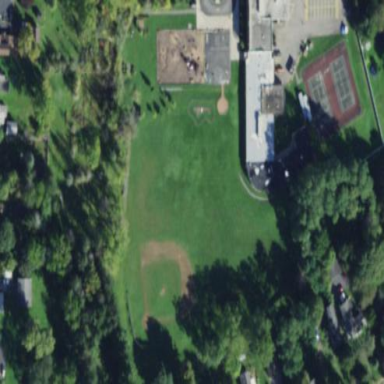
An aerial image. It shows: Baseball pitch for leisure and sports activities.